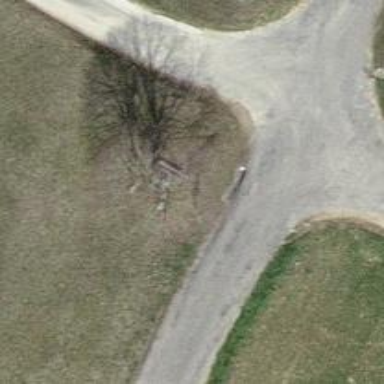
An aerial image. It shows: Wayside cross with historic significance.